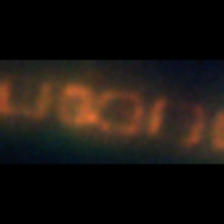
Taxon: Chaetoceros
Group: Diatoms